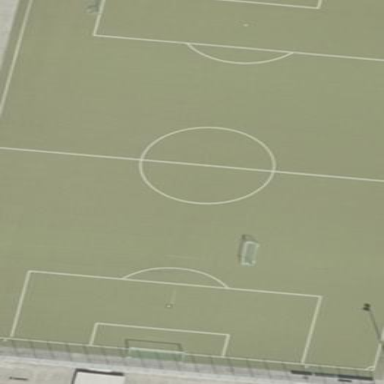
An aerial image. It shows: Soccer pitch with artificial turf for leisure sports activities.